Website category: game
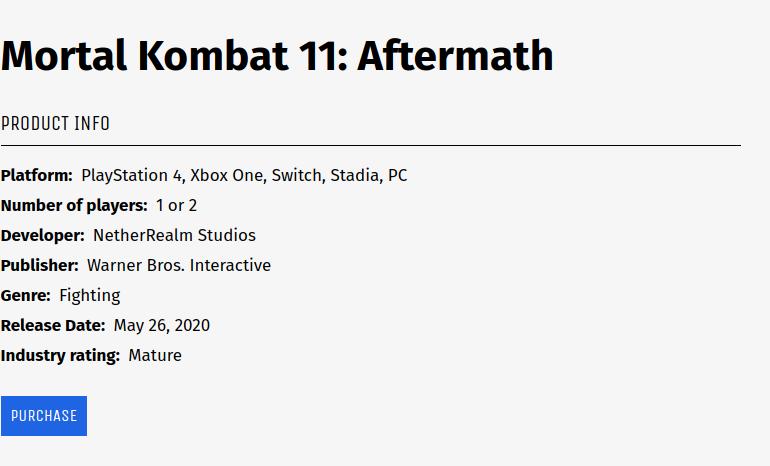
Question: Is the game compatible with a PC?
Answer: yes

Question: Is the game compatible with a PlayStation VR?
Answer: no

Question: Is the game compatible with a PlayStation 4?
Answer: yes

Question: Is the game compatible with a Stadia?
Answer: yes

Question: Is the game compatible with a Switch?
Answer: yes

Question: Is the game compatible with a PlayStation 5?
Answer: no

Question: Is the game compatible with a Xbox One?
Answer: yes